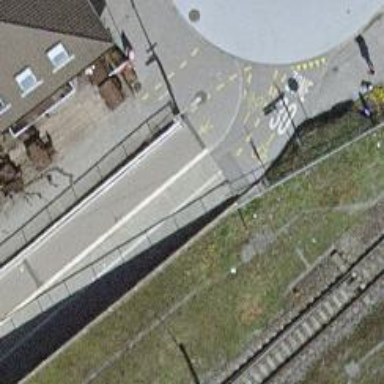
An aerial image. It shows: Paved path with asphalt surfaces for both cycleway and footway.